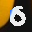
Label: 0